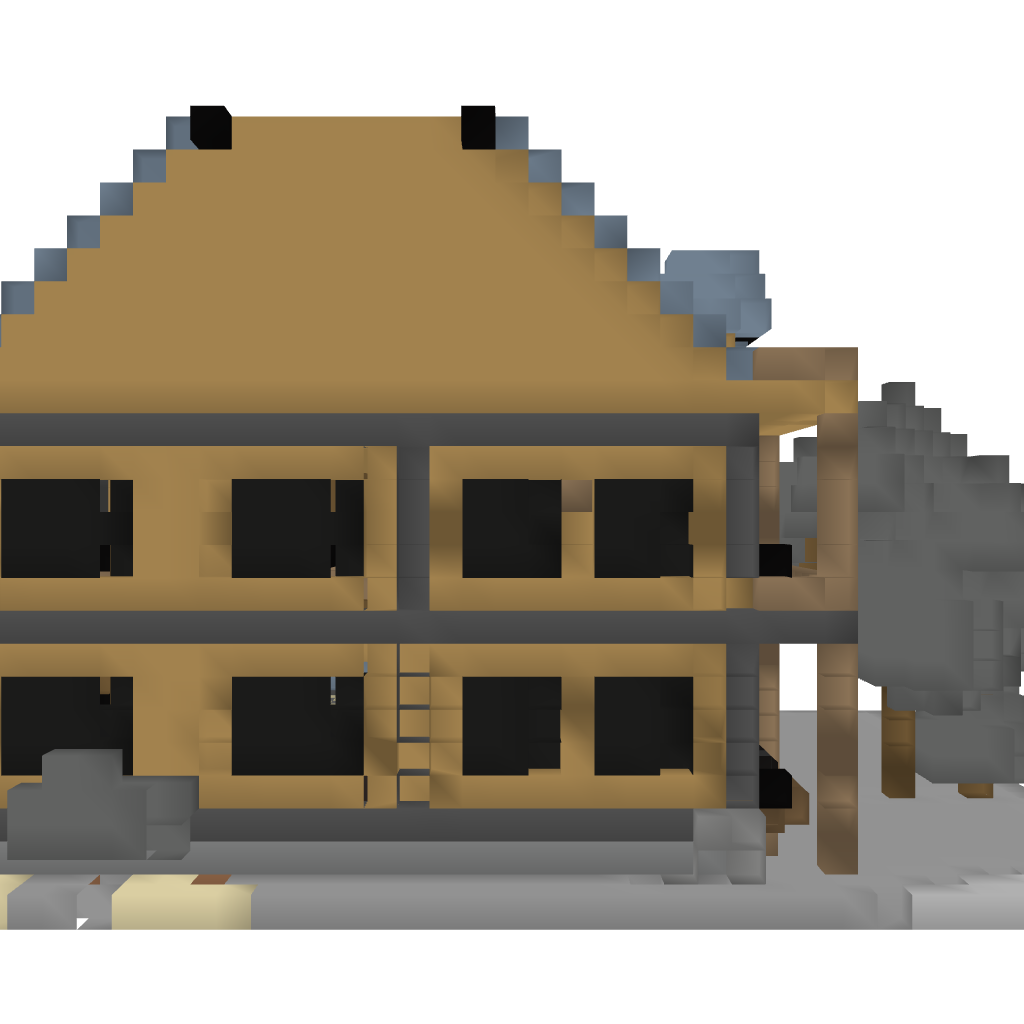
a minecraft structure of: Tavern